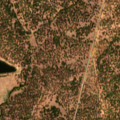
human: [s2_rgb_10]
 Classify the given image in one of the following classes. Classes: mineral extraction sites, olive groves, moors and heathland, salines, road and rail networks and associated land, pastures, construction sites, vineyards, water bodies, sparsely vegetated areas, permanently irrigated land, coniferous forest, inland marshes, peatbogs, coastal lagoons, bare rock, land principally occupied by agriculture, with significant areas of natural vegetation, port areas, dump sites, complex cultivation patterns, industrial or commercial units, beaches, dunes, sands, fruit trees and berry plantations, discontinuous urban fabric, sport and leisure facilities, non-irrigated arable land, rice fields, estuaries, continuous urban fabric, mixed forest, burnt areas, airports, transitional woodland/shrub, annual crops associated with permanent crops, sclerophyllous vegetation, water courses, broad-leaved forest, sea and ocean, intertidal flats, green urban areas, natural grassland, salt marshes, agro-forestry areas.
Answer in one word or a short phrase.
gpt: permanently irrigated land, agro-forestry areas